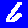
Digit: 6